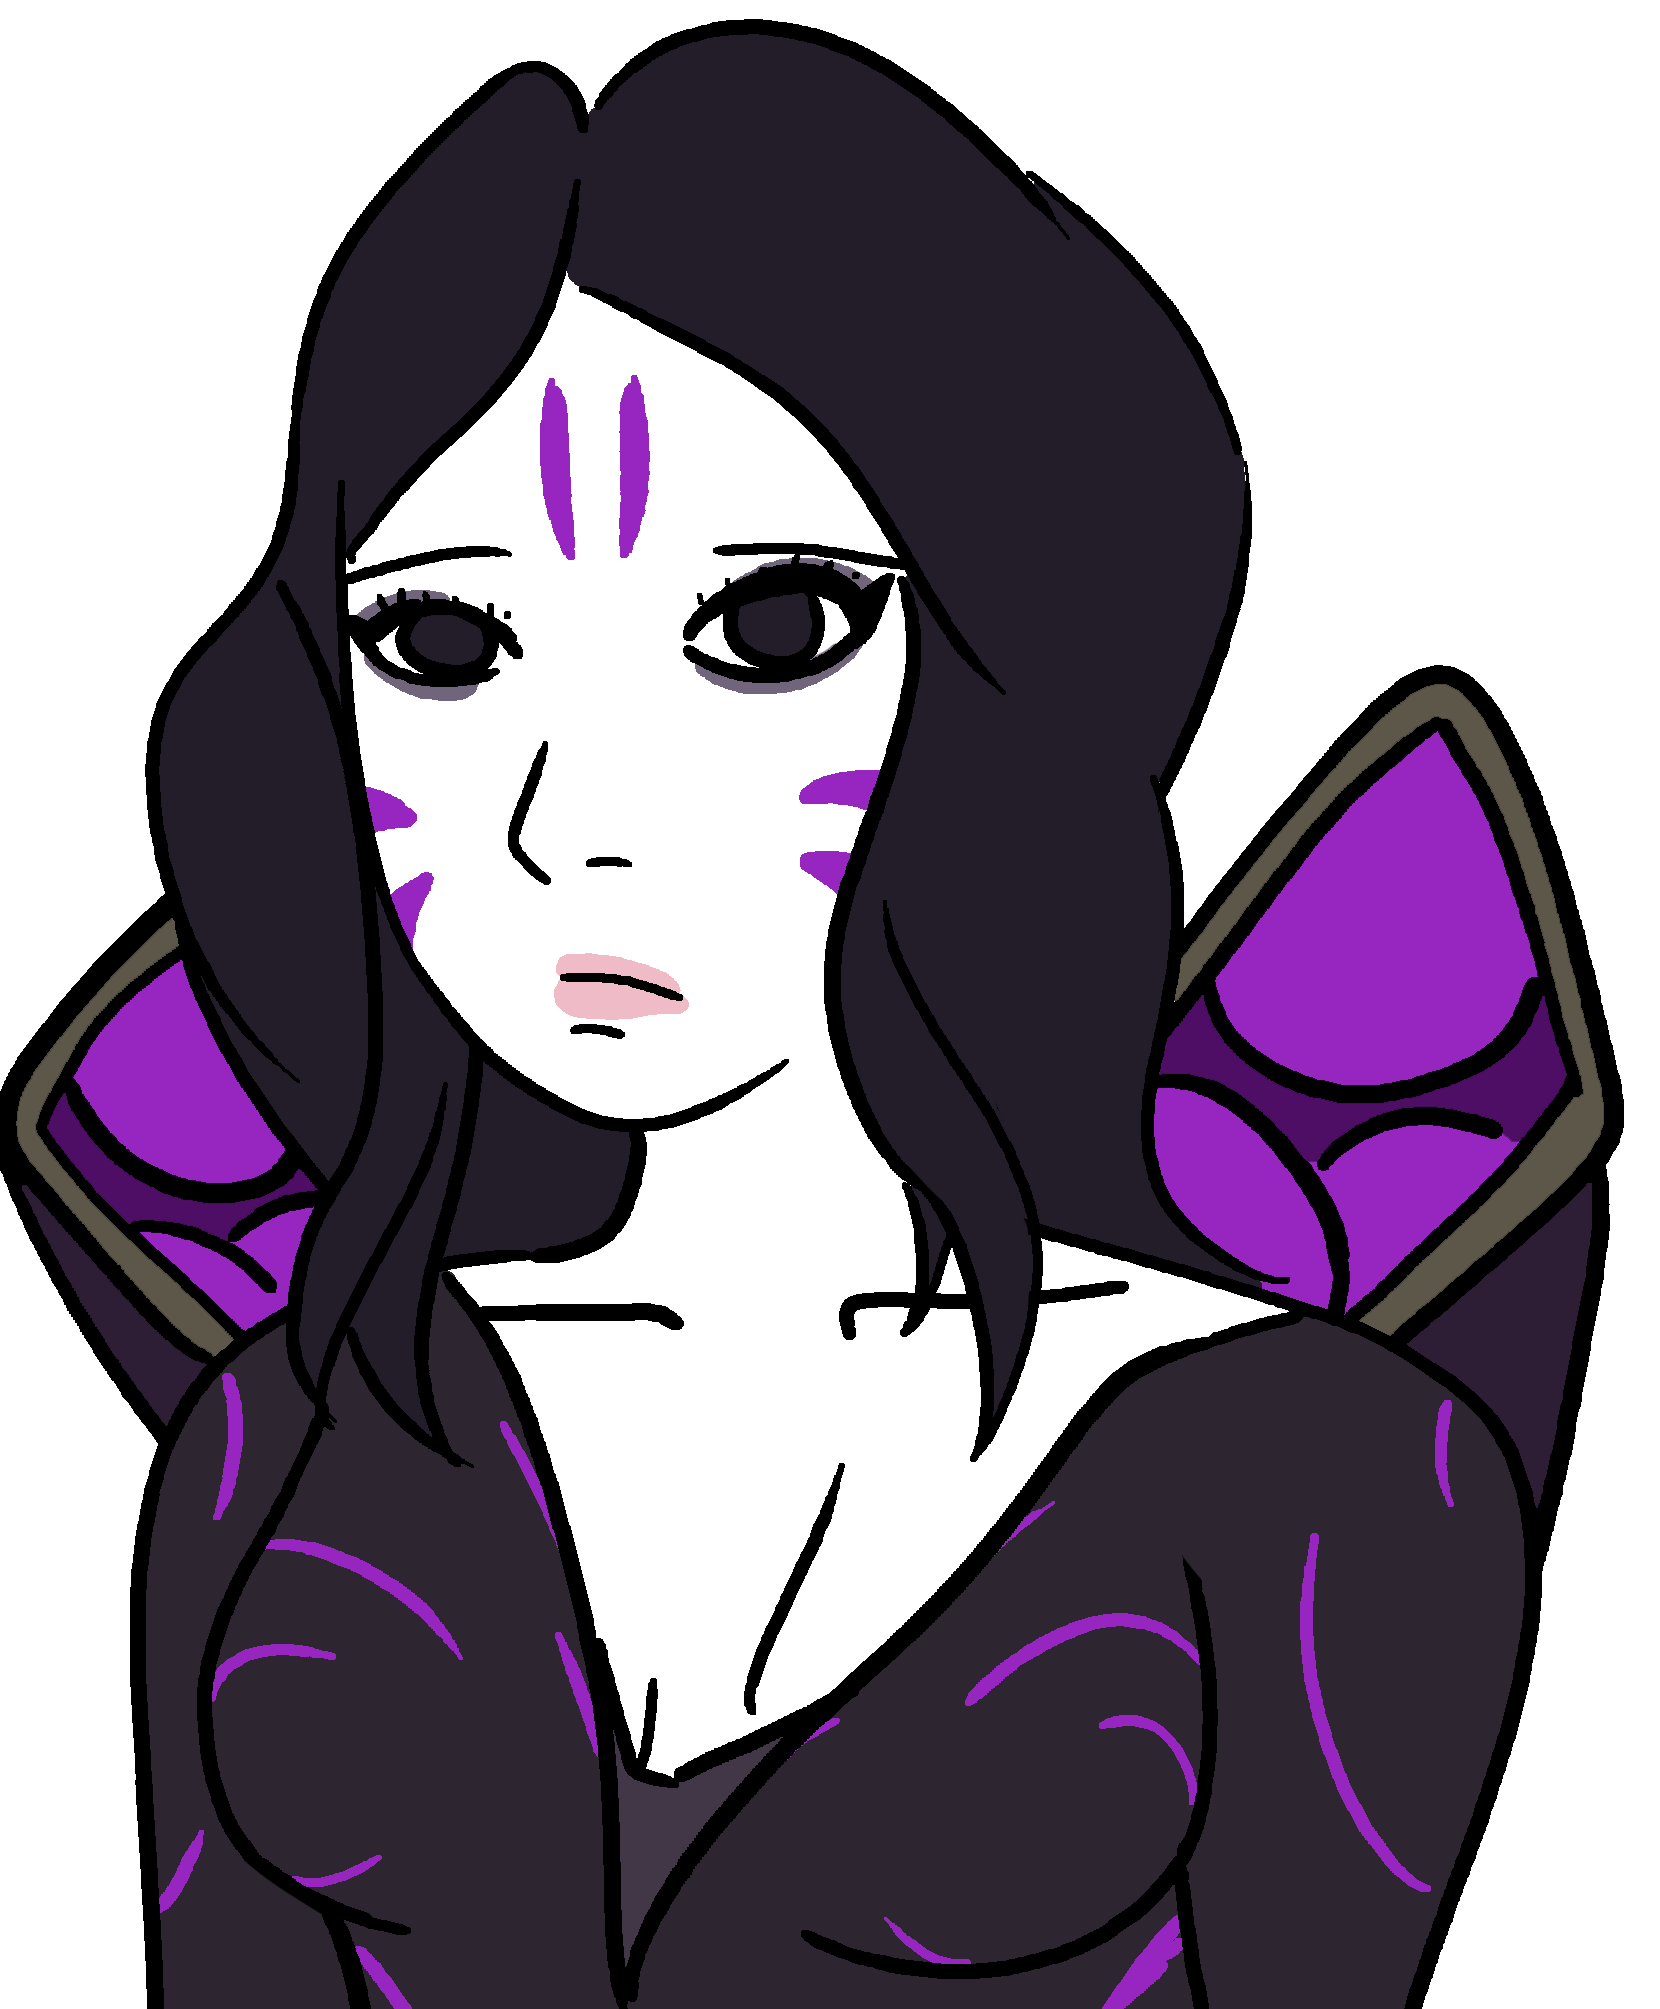
Label: 5_Doomer_Girl